Question: When I try the following code, I get a picture of lena displayed on x and y axes, just fine:
'''
import numpy
import pylab as lib
from PIL import Image
from skimage.viewer import ImageViewer
from scipy import misc
pl.imshow(misc.lena(),cmap=pl.gray())
pl.show()
'''
But when I read in and then try to display my own image from file, like this:
'''
image1 = color.rgb2gray(io.imread("PATH_TO_IMAGE\akaria1.jpg"))
pl.imshow(Image.fromarray(image1),cmap=pl.gray())
pl.show()
'''
then I do get the axes and everything, but in place of the image, just blackness taking up the space on the axes. Screenshot below:

However, I do know that I've read my image in fine, because when I do this:
'''
image1 = color.rgb2gray(io.imread("C:\work_asaaki\caltech\cars_brad\akaria1.jpg"))
iv = ImageViewer(image1)
iv.show()
'''
then I do get the image displayed in ImageViewer.
But what's the problem in the previous block of code? How can I get 'pylab' to display my own image files just like it does lena? I'm running Windows 7.
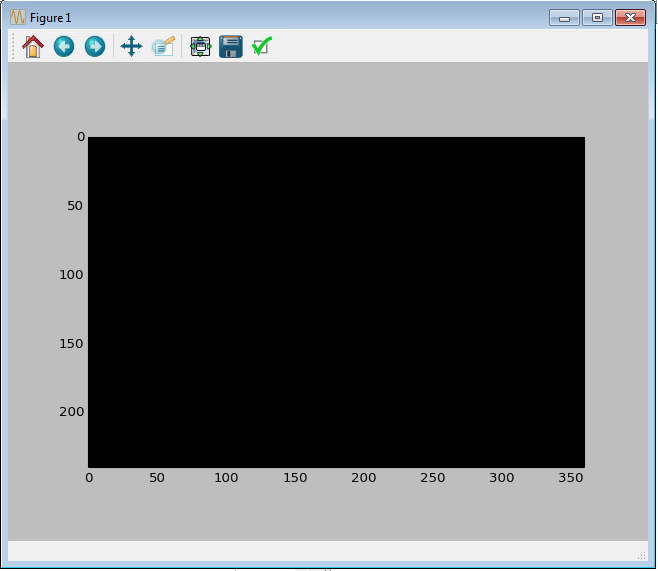
Answer: You have to use:
'''
pl.imshow(image1, cmap=pl.gray())
'''